Question: It's probably just a silly mistake but I cannot fix it. I have a Google+ sign in a button, which is shown when the user is not logged in. I also have a sign out button, which is GONE when the user is logged in.Everything works except that when I go back to the activity (onResume) I can see the red Google+ button for about a second and than it gets hidden and the sign out button appears. How can I remove this one second during which I can still see the Google+ button ?
This is my layout:

XML code:
'''
<ImageView
android:layout_width="100dp"
android:layout_height="100dp"
android:id="@+id/startGameView"
android:src="@drawable/play"
android:layout_alignParentBottom="true"
android:layout_centerHorizontal="true"/>
<LinearLayout
android:orientation="horizontal"
android:layout_width="wrap_content"
android:layout_height="wrap_content"
android:layout_above="@+id/startGameView"
android:layout_centerHorizontal="true"
android:layout_marginBottom="46dp">
<!-- show achievements -->
<Button
android:id="@+id/show_achievements"
android:layout_width="wrap_content"
android:layout_height="wrap_content"
android:text="Achievements"/>
<!-- show leaderboards -->
<Button
android:id="@+id/show_leaderboard"
android:layout_width="wrap_content"
android:layout_height="wrap_content"
android:text="Leaderboard"/>
</LinearLayout>
'''
Code in the activity:
'''
public class StartActivity extends BaseGameActivity implements View.OnClickListener{
private ImageView mPlay;
@Override
protected void onCreate(Bundle savedInstanceState) {
super.onCreate(savedInstanceState);
setContentView(R.layout.activity_start);
mPlay = (ImageView)findViewById(R.id.startGameView);
mPlay.setOnClickListener(new View.OnClickListener() {
@Override
public void onClick(View v) {
//play animations
YoYo.with(Techniques.Pulse)
.duration(200)
.playOn(findViewById(R.id.startGameView));
Intent intent = new Intent(StartActivity.this, MainActivity.class);
startActivity(intent);
}
});
findViewById(R.id.sign_in_button).setOnClickListener(this);
findViewById(R.id.sign_out_button).setOnClickListener(this);
findViewById(R.id.show_achievements).setOnClickListener(this);
findViewById(R.id.show_leaderboard).setOnClickListener(this);
//mSignOutButton = (Button)findViewById(R.id.sign_out_button);
}
@Override
public boolean onCreateOptionsMenu(Menu menu) {
// Inflate the menu; this adds items to the action bar if it is present.
getMenuInflater().inflate(R.menu.menu_start, menu);
return true;
}
@Override
public boolean onOptionsItemSelected(MenuItem item) {
// Handle action bar item clicks here. The action bar will
// automatically handle clicks on the Home/Up button, so long
// as you specify a parent activity in AndroidManifest.xml.
int id = item.getItemId();
//noinspection SimplifiableIfStatement
if (id == R.id.action_settings) {
return true;
}
return super.onOptionsItemSelected(item);
}
@Override
public void onSignInFailed() {
findViewById(R.id.sign_in_button).setVisibility(View.VISIBLE);
findViewById(R.id.sign_out_button).setVisibility(View.GONE);
}
@Override
public void onSignInSucceeded() {
findViewById(R.id.sign_in_button).setVisibility(View.GONE);
findViewById(R.id.sign_out_button).setVisibility(View.VISIBLE);
}
@Override
public void onClick(View view) {
if (view.getId() == R.id.sign_in_button) {
beginUserInitiatedSignIn();
}else if (view.getId() == R.id.sign_out_button) {
signOut();
findViewById(R.id.sign_in_button).setVisibility(View.VISIBLE);
findViewById(R.id.sign_out_button).setVisibility(View.GONE);
}else if (view.getId() == R.id.show_achievements){
Toast.makeText(StartActivity.this,"achivements",Toast.LENGTH_SHORT).show();
startActivityForResult(Games.Achievements.getAchievementsIntent(getApiClient()), 1);
}else if(view.getId() == R.id.show_leaderboard){
Toast.makeText(StartActivity.this,"leaderboard",Toast.LENGTH_SHORT).show();
startActivityForResult(Games.Leaderboards.getLeaderboardIntent(
getApiClient(), getString(R.string.number_of_solved_math_problems_leaderboard)), 2);
}
}
'''
BaseActivity code:
'''
public abstract class BaseGameActivity extends FragmentActivity implements
GameHelper.GameHelperListener {
// The game helper object. This class is mainly a wrapper around this object.
protected GameHelper mHelper;
// We expose these constants here because we don't want users of this class
// to have to know about GameHelper at all.
public static final int CLIENT_GAMES = GameHelper.CLIENT_GAMES;
public static final int CLIENT_APPSTATE = GameHelper.CLIENT_APPSTATE;
public static final int CLIENT_PLUS = GameHelper.CLIENT_PLUS;
public static final int CLIENT_ALL = GameHelper.CLIENT_ALL;
// Requested clients. By default, that's just the games client.
protected int mRequestedClients = CLIENT_GAMES;
private final static String TAG = "BaseGameActivity";
protected boolean mDebugLog = false;
/** Constructs a BaseGameActivity with default client (GamesClient). */
protected BaseGameActivity() {
super();
}
/**
* Constructs a BaseGameActivity with the requested clients.
* @param requestedClients The requested clients (a combination of CLIENT_GAMES,
* CLIENT_PLUS and CLIENT_APPSTATE).
*/
protected BaseGameActivity(int requestedClients) {
super();
setRequestedClients(requestedClients);
}
/**
* Sets the requested clients. The preferred way to set the requested clients is
* via the constructor, but this method is available if for some reason your code
* cannot do this in the constructor. This must be called before onCreate or getGameHelper()
* in order to have any effect. If called after onCreate()/getGameHelper(), this method
* is a no-op.
*
* @param requestedClients A combination of the flags CLIENT_GAMES, CLIENT_PLUS
* and CLIENT_APPSTATE, or CLIENT_ALL to request all available clients.
*/
protected void setRequestedClients(int requestedClients) {
mRequestedClients = requestedClients;
}
public GameHelper getGameHelper() {
if (mHelper == null) {
mHelper = new GameHelper(this, mRequestedClients);
mHelper.enableDebugLog(mDebugLog);
}
return mHelper;
}
@Override
protected void onCreate(Bundle b) {
super.onCreate(b);
if (mHelper == null) {
getGameHelper();
}
mHelper.setup(this);
}
@Override
protected void onStart() {
super.onStart();
mHelper.onStart(this);
}
@Override
protected void onStop() {
super.onStop();
mHelper.onStop();
}
@Override
protected void onActivityResult(int request, int response, Intent data) {
super.onActivityResult(request, response, data);
mHelper.onActivityResult(request, response, data);
}
protected GoogleApiClient getApiClient() {
return mHelper.getApiClient();
}
protected boolean isSignedIn() {
return mHelper.isSignedIn();
}
protected void beginUserInitiatedSignIn() {
mHelper.beginUserInitiatedSignIn();
}
protected void signOut() {
mHelper.signOut();
}
protected void showAlert(String message) {
mHelper.makeSimpleDialog(message).show();
}
protected void showAlert(String title, String message) {
mHelper.makeSimpleDialog(title, message).show();
}
protected void enableDebugLog(boolean enabled) {
mDebugLog = true;
if (mHelper != null) {
mHelper.enableDebugLog(enabled);
}
}
@Deprecated
protected void enableDebugLog(boolean enabled, String tag) {
Log.w(TAG, "BaseGameActivity.enabledDebugLog(bool,String) is " +
"deprecated. Use enableDebugLog(boolean)");
enableDebugLog(enabled);
}
protected String getInvitationId() {
return mHelper.getInvitationId();
}
protected void reconnectClient() {
mHelper.reconnectClient();
}
protected boolean hasSignInError() {
return mHelper.hasSignInError();
}
protected GameHelper.SignInFailureReason getSignInError() {
return mHelper.getSignInError();
}
'''
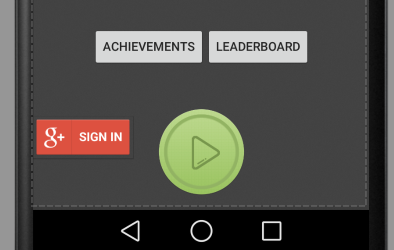
Answer: If you cloned (or refreshed) the samples recently, you'll notice that GameHelper and BaseGameActivity are not longer used. There is an informative video about this change: <URL>. If you just implement the interfaces to get the callbacks for the state: 'GoogleApiClient.ConnectionCallbacks' and 'GoogleApiClient.OnConnectionFailedListener' your problem should go away.
More specific details on how to use these interfaces is at <URL>